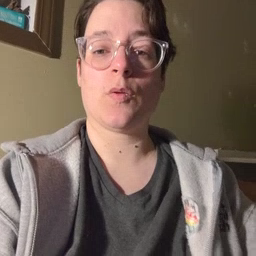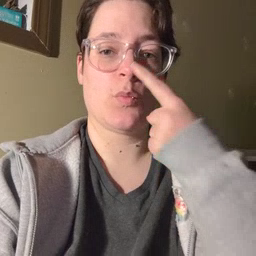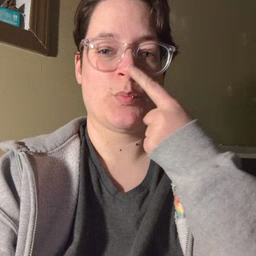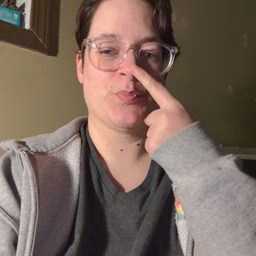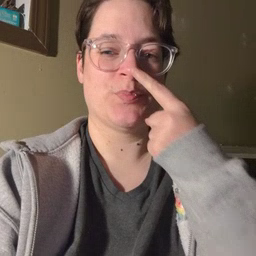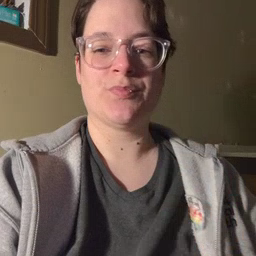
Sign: nose